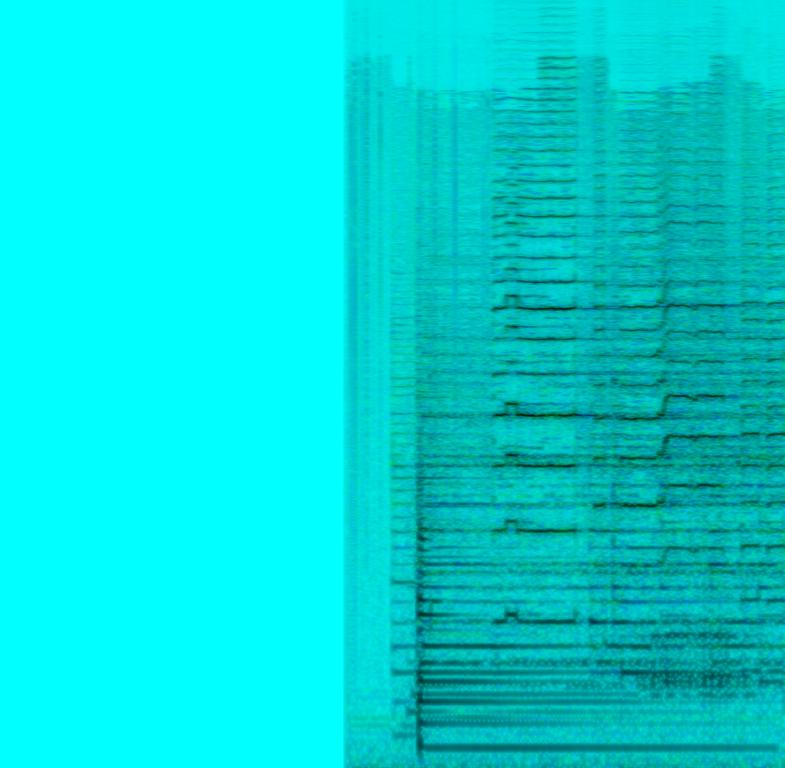
This song contains an acoustic piano playing a melody in the mid- to high range along with a simple bassline playing long notes. A saxophone is playing a loud melody in a higher key. In the background you can hear strings and some fast percussive rolls. THe audio contains white noise. This song may be playing on a romantic date.